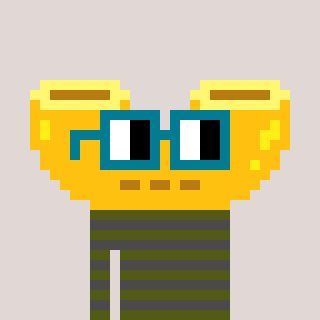
a pixel art character with square dark green glasses, a macaroni-shaped head and a grayscale-colored body on a warm background